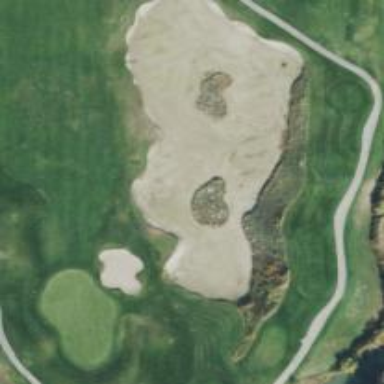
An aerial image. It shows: View of golf hole.